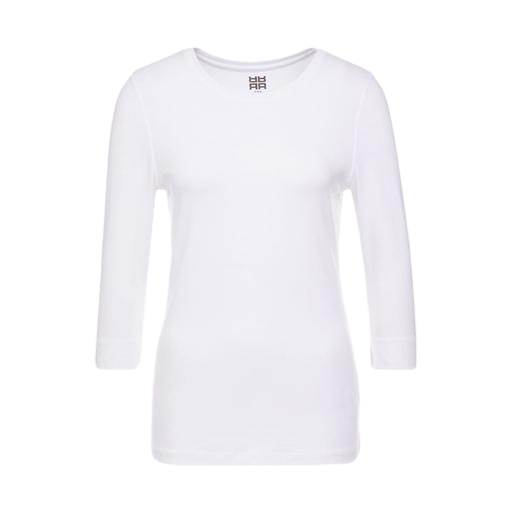
white three-quarter-sleeve scoop-neck t-shirt only macy, white 3/4 length sleeve tee, white three-quarter-sleeve top only macy, white background